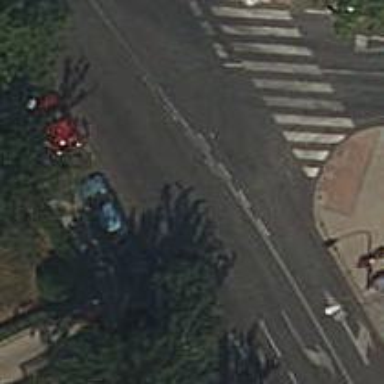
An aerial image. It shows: Road with traffic signals.